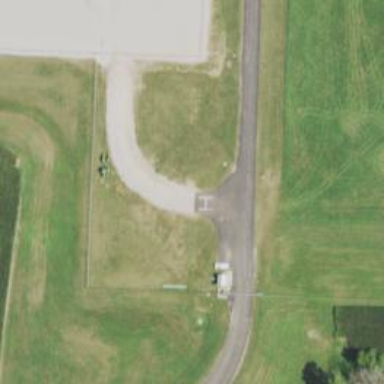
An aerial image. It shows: Image showing helipad at airport.